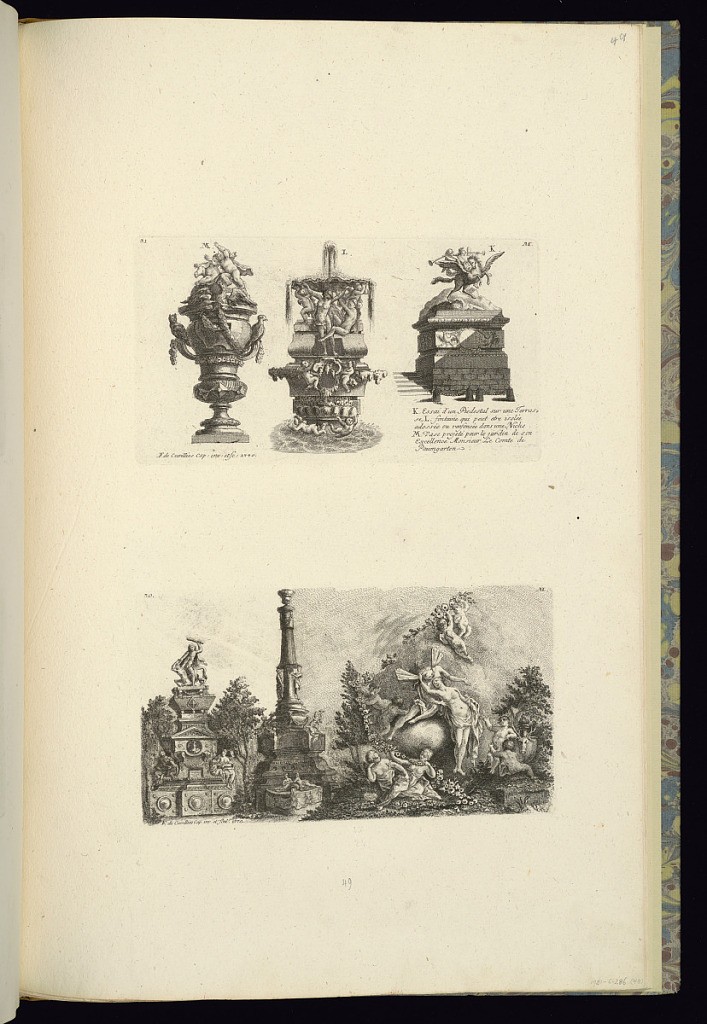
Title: Monument Designs
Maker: François de Cuvilliés the younger, German, 1731 - 1777
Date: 1770
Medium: Etching and engraving on paper
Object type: Print
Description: Two plates printed on a single sheet illustrating monuments (funerary monuments) and fountains featuring sculpted figures, a vase, columns, shells, animals, birds, putti, cartouches, festoons, and gadrooning. The lower plate includes an allegorical vignette with nude female figures, and winged putti within a landscape with clouds, and festoons of flowers. The plates are signed, numbered, and dated.